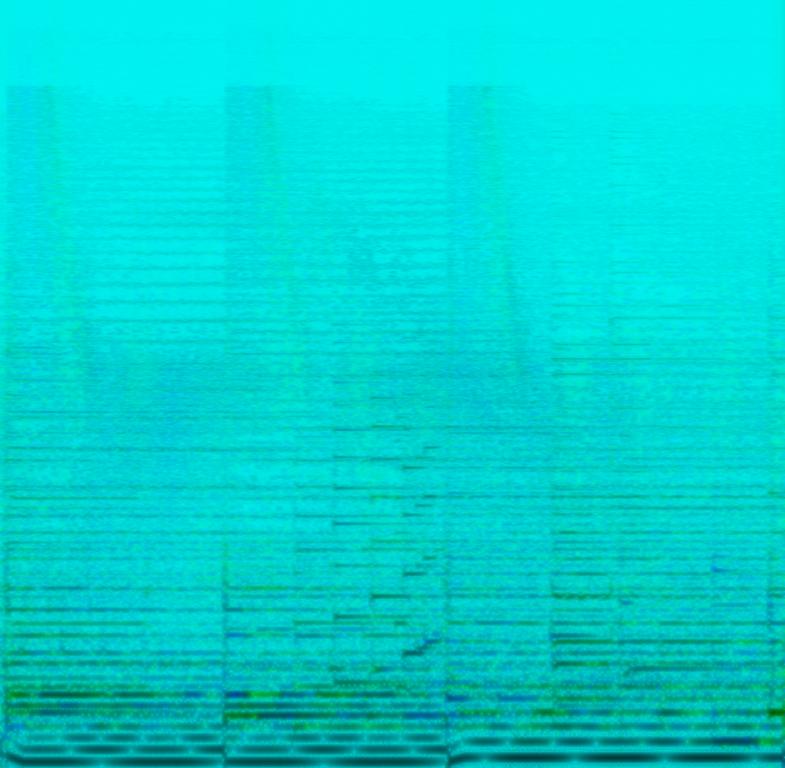
This relaxing song features the sound of pads in the background. A guitar strums a chord first then plays arpeggiated chords. At the end of the song, a piano chord is played. A wave-like synth plays one continuous note in the background. The bass plays the root notes of the chords and the note lingers. The mood of this song is relaxing. This song can be played in a spa.